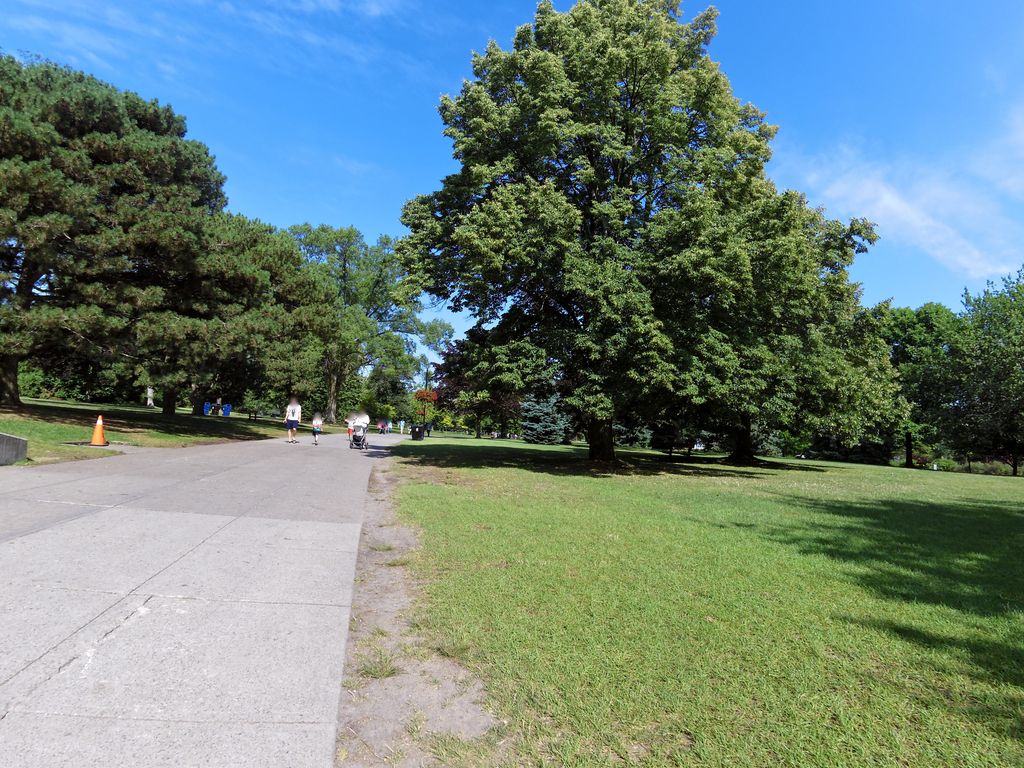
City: toronto